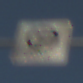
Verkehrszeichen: EndeZone30
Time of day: MorningAfternoon
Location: Outdoor (Suburban)
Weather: Clear
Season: NotSpecified
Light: Natural